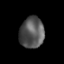
Tissue: lung
Cell type: Endothelial cells
Senescence score: 0.2395
Nuclear area (px): 745
Mean DAPI intensity: 86.209